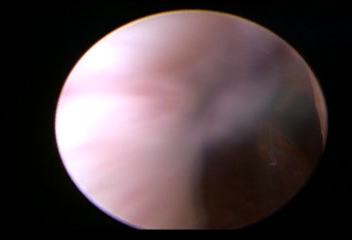
Modality: WLC
Class: Normal mucosa
Bladder cancer association: No